Question: I am creating a custom time picker, using <URL> question as a guide and my columns don't line up.

Here is where I create the hour and minutes labels:
'''
UILabel *hourLabel = [[UILabel alloc] initWithFrame:CGRectMake(datePickerCell.pickerView.frame.size.width/2 - 25, datePickerCell.pickerView.frame.size.height / 2 - 15, 50, 30)];
hourLabel.text = @"hour";
[datePickerCell.pickerView addSubview:hourLabel];
UILabel *minsLabel = [[UILabel alloc] initWithFrame:CGRectMake(datePickerCell.pickerView.frame.size.width - 25, datePickerCell.pickerView.frame.size.height / 2 - 15, 50, 30)];
minsLabel.text = @"min";
[datePickerCell.pickerView addSubview:minsLabel];
'''
Here is my viewForRow:
'''
- (UIView *)pickerView:(UIPickerView *)pickerView viewForRow:(NSInteger)row forComponent:(NSInteger)component reusingView:(UIView *)view
{
UILabel *columnView = [[UILabel alloc] initWithFrame:CGRectMake(pickerView.frame.size.width/4 - 15, 0, 35, 30)];
columnView.text = [NSString stringWithFormat:@"%lu", row];
columnView.textAlignment = NSTextAlignmentRight;
return columnView;
}
'''
How do I get the 0 to line up with the bottom numbers?
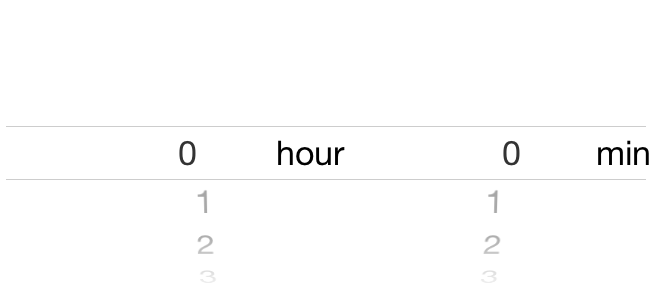
Answer: Try implementing the following delegate method:
'''
- (CGFloat)pickerView:(UIPickerView *)pickerView widthForComponent:(NSInteger)component
'''
Reduce the width to the minimum space you need and they should line up better since this prevents it moving the text to the left or right. Also try and center the text where it can go from 1 to 2 characters to force things to stay in line.